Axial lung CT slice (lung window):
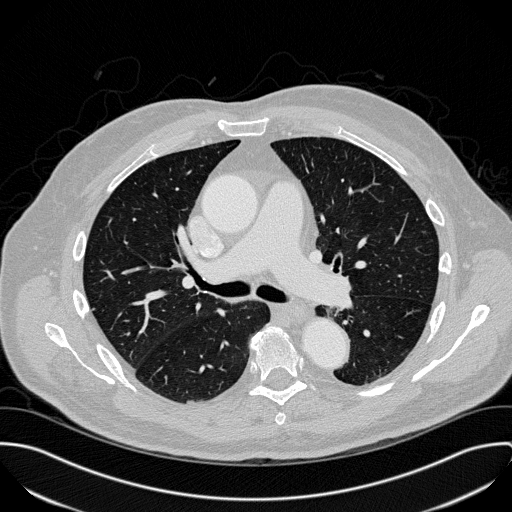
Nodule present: no